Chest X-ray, AP view. Patient: 68 years old, sex F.
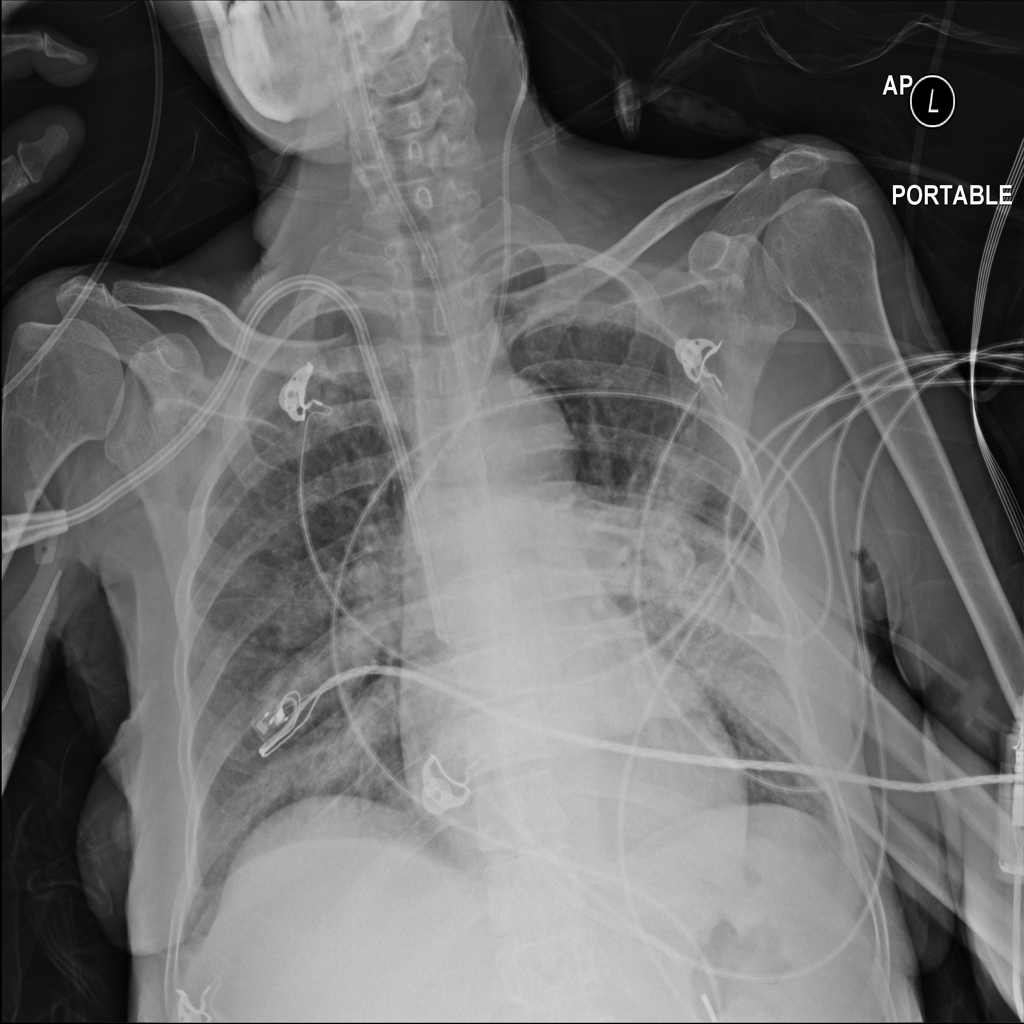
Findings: Infiltration